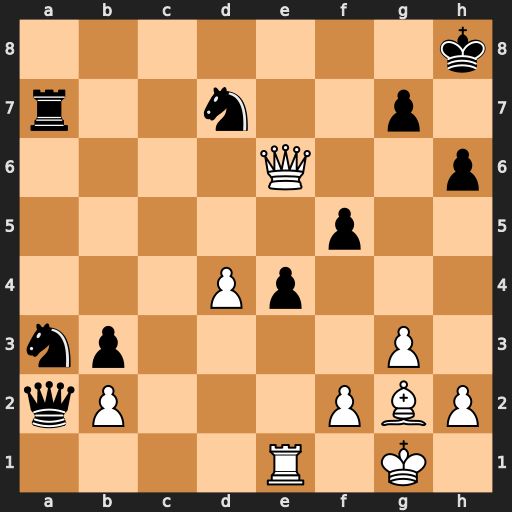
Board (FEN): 7k/r2n2p1/4Q2p/5p2/3Pp3/np4P1/qP3PBP/4R1K1
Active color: w
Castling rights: -
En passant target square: -
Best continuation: Qe8+ Kh7 Bh3